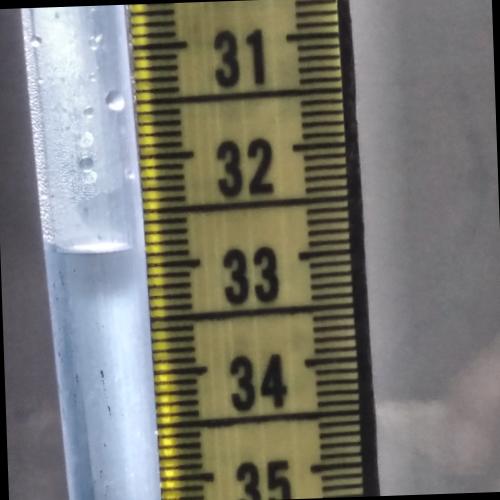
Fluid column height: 32.8 cm